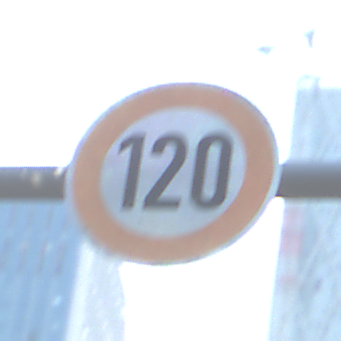
Verkehrszeichen: Geschwindigkeit120
Umgebung: Outdoor, Urban
Tageszeit: MorningAfternoon
Wetter: PartlyCloudy
Licht: Natural
Jahreszeit: NotSpecified
Kontrast: LowContrast